Question: When I try to "float" my navigation, it gets bumped down, sometimes a few pixels, sometimes a lot. If I make the parent display:inline; it will remove the bump, but the structure is all messed up. If I remove the float from the nav it is not bumped down, but again, the structure is not what I need. I tried position:absolute; and position:relative; for both the nav and the parent and it doesn't help. I tried placing a clear:both; all over the place to no avail.
(I tried searching here and the google, but I don't know enough about what I am doing wrong to find an answer)
Here is a screenshot of 2 sites I have this problem with. The first one has that yellow gap above it that I don't want, the second has a few pixels of black above the dark gray, kind of hard to see. (If I remove the floats the gaps go away, but the structure of the menu fails)

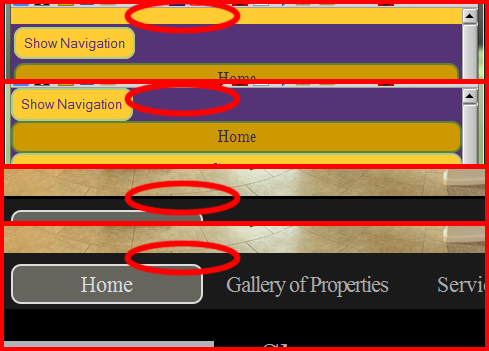
Answer: The problem comes from using 'display:inline-block;' where the browser automatically inserts a margin on the bottom of the element to allow for letter descenders. You can change your 'display' to ':block;' if it will not break your layout. If not, you can add a negative margin to the bottom.
There are a few options here, that worked, depending on the layout I was using. Here are some that worked:
'margin-bottom:-3px;' or 'margin-bottom:-4px;'
'margin-bottom:-0.15em;' worked too.